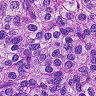
Metastatic tissue present: yes